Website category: sports
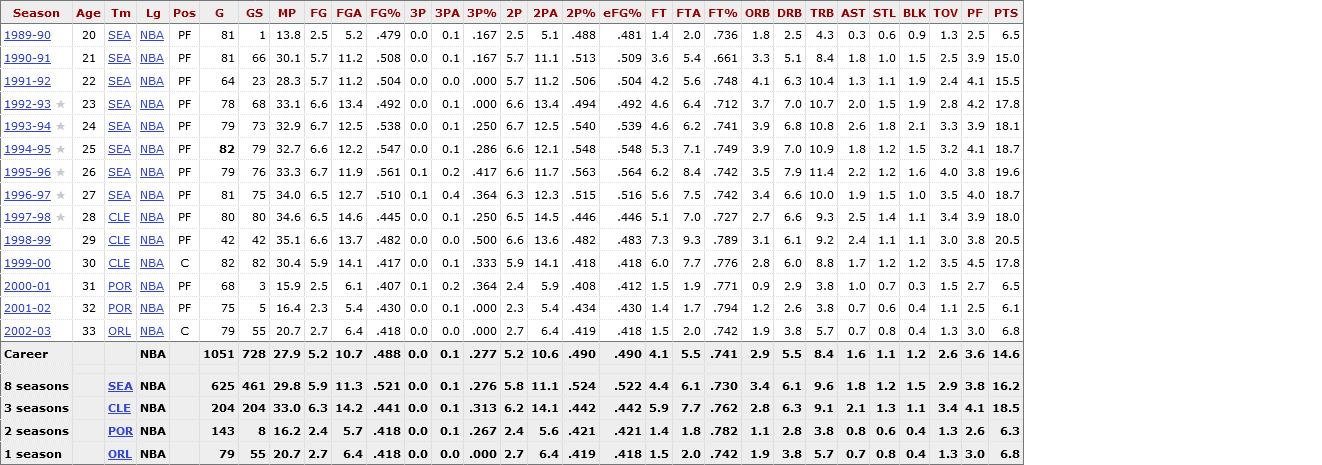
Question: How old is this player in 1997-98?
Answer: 28

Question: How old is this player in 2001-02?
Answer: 32

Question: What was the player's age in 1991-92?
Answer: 22

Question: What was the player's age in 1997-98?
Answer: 28

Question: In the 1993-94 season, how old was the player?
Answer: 24

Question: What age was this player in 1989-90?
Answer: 20

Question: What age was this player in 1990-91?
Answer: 21

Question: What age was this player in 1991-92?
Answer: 22

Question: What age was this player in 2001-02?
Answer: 32

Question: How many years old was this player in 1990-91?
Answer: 21

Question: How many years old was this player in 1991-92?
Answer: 22

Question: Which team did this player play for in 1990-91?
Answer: SEA

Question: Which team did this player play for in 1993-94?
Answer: SEA

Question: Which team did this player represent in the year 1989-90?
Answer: SEA

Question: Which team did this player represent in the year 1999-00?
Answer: CLE

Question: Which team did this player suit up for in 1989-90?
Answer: SEA

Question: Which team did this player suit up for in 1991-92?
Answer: SEA

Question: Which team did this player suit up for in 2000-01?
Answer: POR

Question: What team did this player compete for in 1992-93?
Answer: SEA

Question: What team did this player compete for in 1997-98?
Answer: CLE

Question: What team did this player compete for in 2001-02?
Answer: POR

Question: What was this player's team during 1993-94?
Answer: SEA

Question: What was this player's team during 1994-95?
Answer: SEA

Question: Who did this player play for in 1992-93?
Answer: SEA

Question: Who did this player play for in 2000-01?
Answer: POR

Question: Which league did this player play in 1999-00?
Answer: NBA

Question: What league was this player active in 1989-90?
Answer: NBA

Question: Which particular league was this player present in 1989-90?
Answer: NBA

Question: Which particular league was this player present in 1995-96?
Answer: NBA

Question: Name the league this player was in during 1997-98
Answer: NBA

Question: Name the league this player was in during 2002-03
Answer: NBA

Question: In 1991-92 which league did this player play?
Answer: NBA

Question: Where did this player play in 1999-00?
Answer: NBA

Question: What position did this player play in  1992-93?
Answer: PF

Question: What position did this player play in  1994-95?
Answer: PF

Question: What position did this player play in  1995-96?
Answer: PF

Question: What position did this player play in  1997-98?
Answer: PF

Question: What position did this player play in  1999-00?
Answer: C

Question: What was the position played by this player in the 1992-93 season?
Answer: PF

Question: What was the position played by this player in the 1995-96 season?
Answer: PF

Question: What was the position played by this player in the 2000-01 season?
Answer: PF

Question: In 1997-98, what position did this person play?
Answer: PF

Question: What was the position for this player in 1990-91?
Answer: PF

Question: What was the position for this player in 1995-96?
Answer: PF

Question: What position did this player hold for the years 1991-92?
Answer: PF

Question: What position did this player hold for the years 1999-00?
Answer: C

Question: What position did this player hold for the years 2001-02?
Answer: PF

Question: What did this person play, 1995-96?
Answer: PF

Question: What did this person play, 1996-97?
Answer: PF

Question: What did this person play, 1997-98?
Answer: PF

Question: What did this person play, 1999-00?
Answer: C

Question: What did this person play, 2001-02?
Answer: PF

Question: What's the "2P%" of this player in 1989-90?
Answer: .488

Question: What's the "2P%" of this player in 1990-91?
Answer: .513

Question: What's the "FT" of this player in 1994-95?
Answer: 5.3

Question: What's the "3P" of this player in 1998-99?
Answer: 0.0

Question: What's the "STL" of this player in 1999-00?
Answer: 1.2

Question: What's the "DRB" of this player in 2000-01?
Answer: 2.9

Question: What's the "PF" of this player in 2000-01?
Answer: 2.7

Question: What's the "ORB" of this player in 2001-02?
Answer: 1.2

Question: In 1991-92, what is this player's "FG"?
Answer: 5.7

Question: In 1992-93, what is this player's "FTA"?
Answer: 6.4

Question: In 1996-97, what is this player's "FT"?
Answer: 5.6

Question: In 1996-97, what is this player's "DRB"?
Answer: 6.6